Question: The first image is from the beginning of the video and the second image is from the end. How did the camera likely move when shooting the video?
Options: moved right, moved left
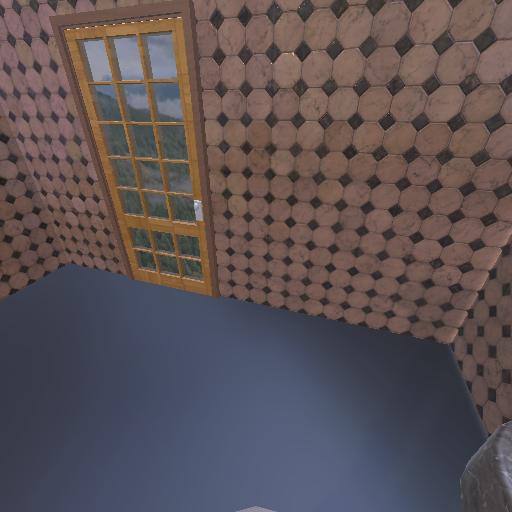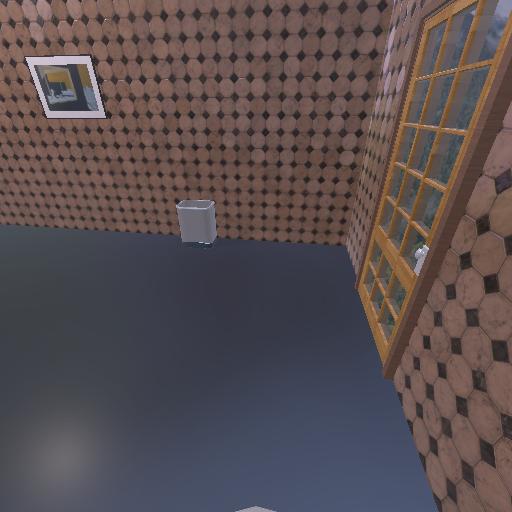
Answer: moved right